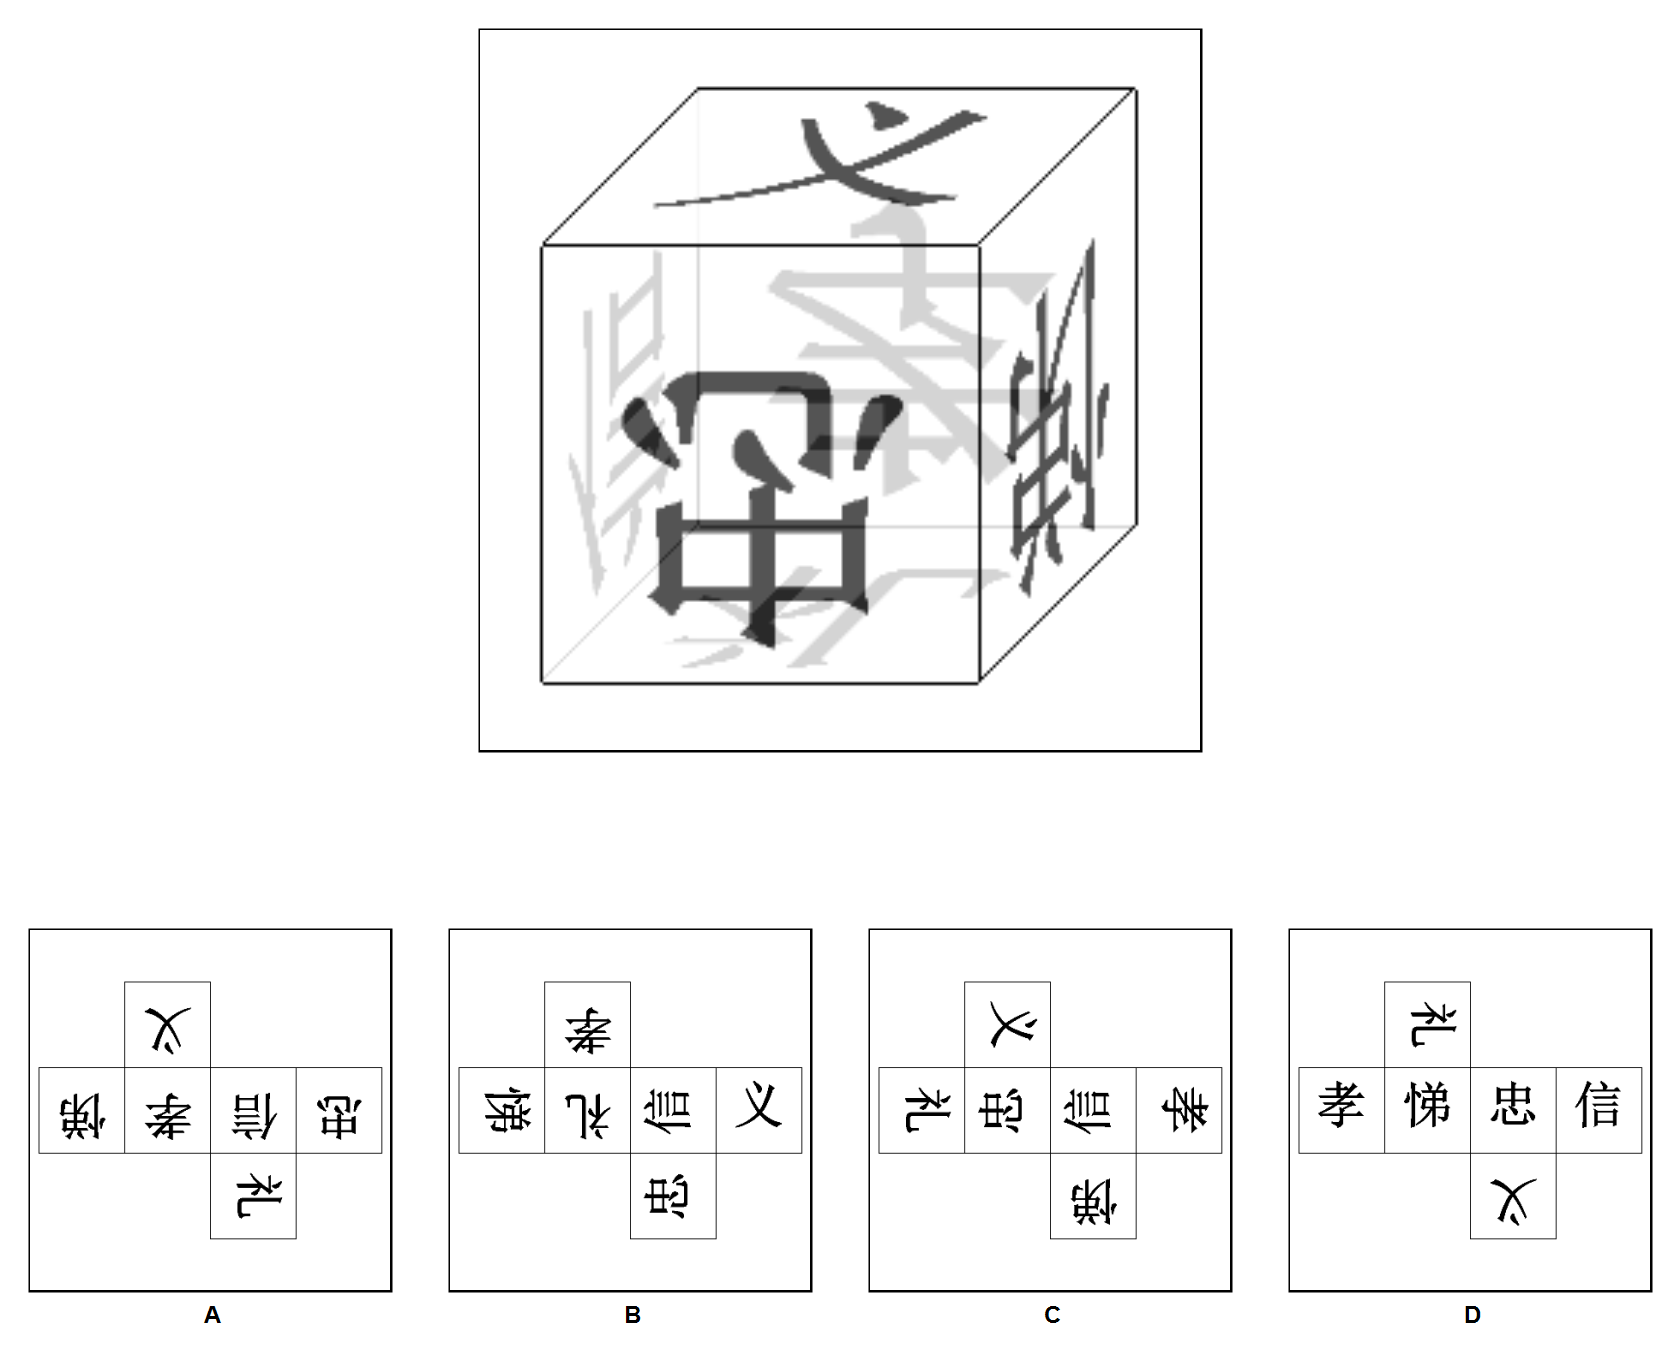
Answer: C